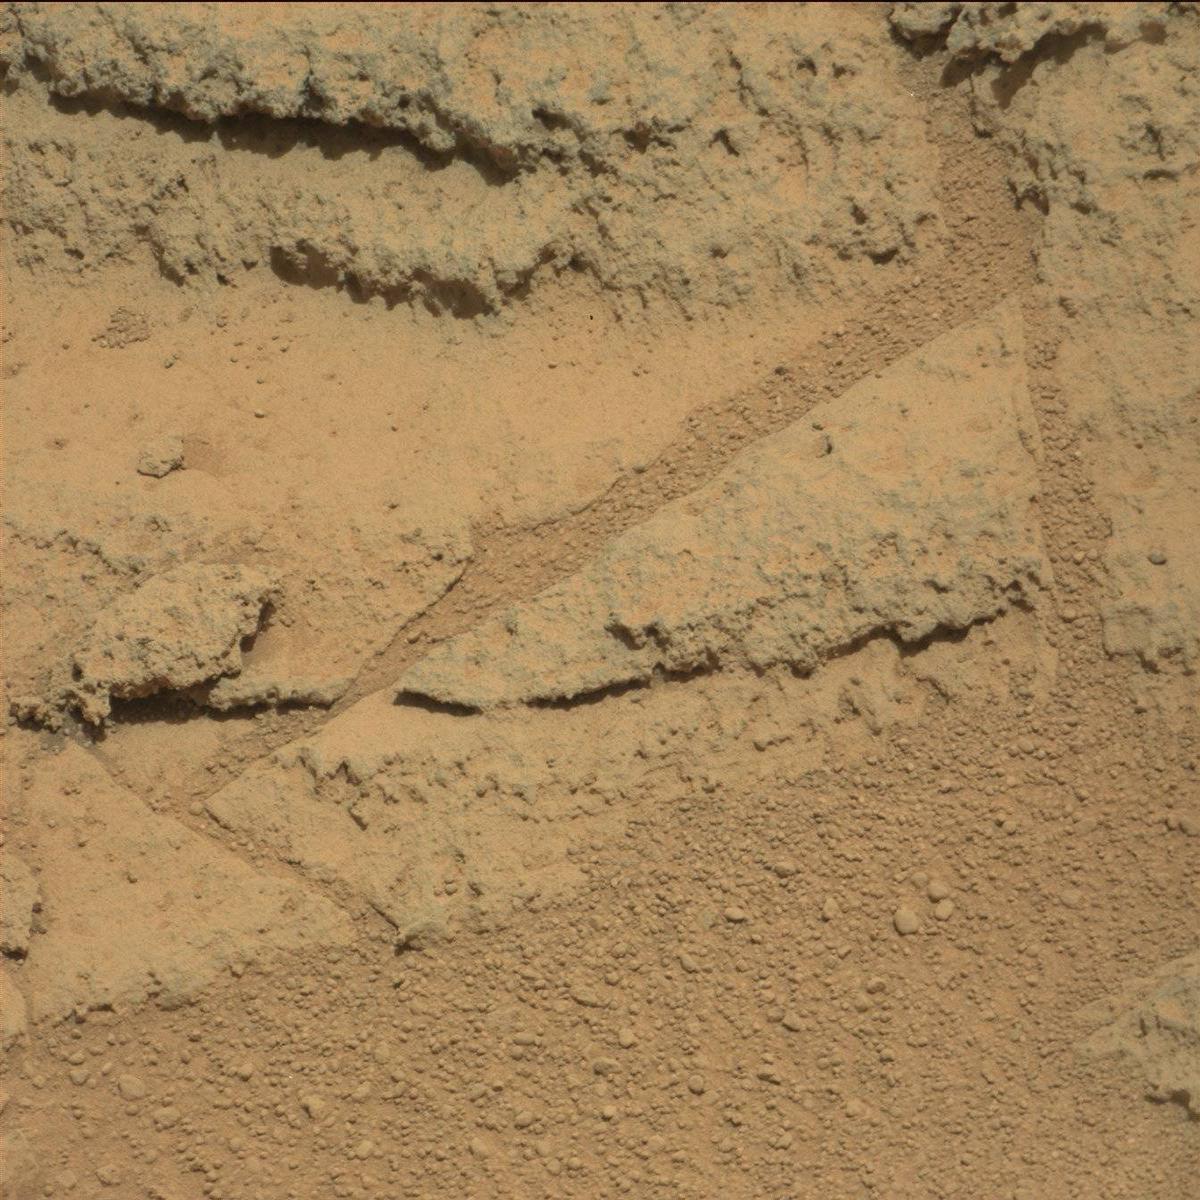
Terrain classes present: Bedrock, Rock, Sand / Soil